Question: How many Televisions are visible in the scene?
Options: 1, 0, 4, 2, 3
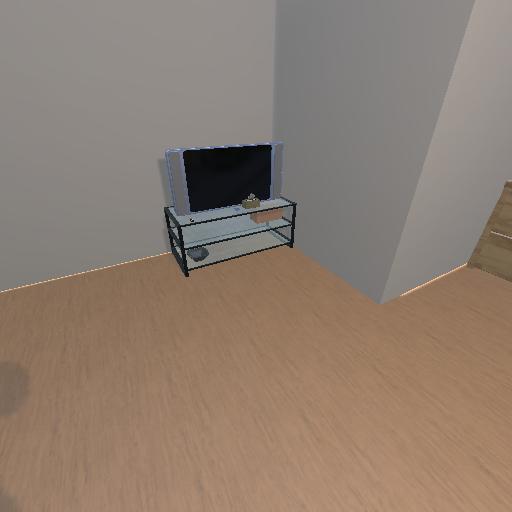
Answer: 1